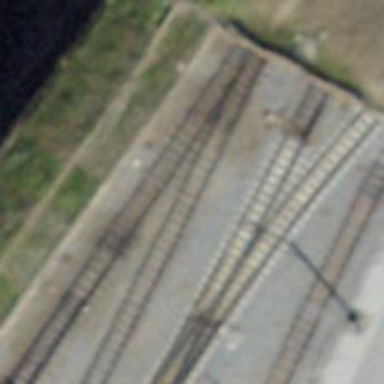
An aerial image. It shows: Narrow gauge railway with electrified contact lines.